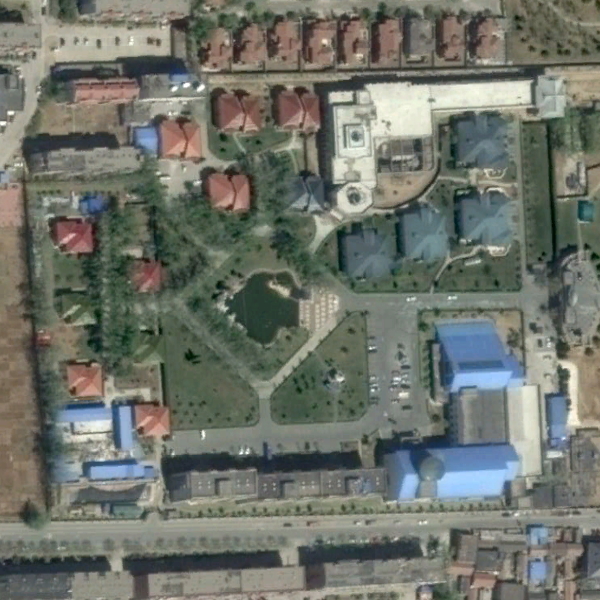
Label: Resort